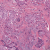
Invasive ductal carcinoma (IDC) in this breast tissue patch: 1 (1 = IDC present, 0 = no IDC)